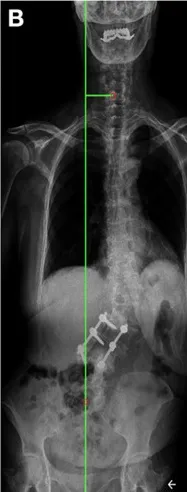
Preoperative . Coronal. Spinal alignment evaluation, using the Surgimap software sagittal alignment tools. In the sagittal plane, the SVA was reduced by 7.4 cm compared to the preoperative X-rays due to the Th9-Ileum fixation, correction with the L3-L4 intervertebral fusion (TLIF) and the 3-column osteotomy at the L4 level. The coronal alignment was corrected by reducing the distance between C7 to CSVL from 4.8 cm pre-op.
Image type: radiology (x_ray)